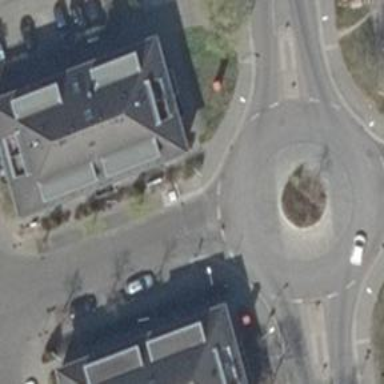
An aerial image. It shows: Unmarked crossing with lowered and flush curbs.